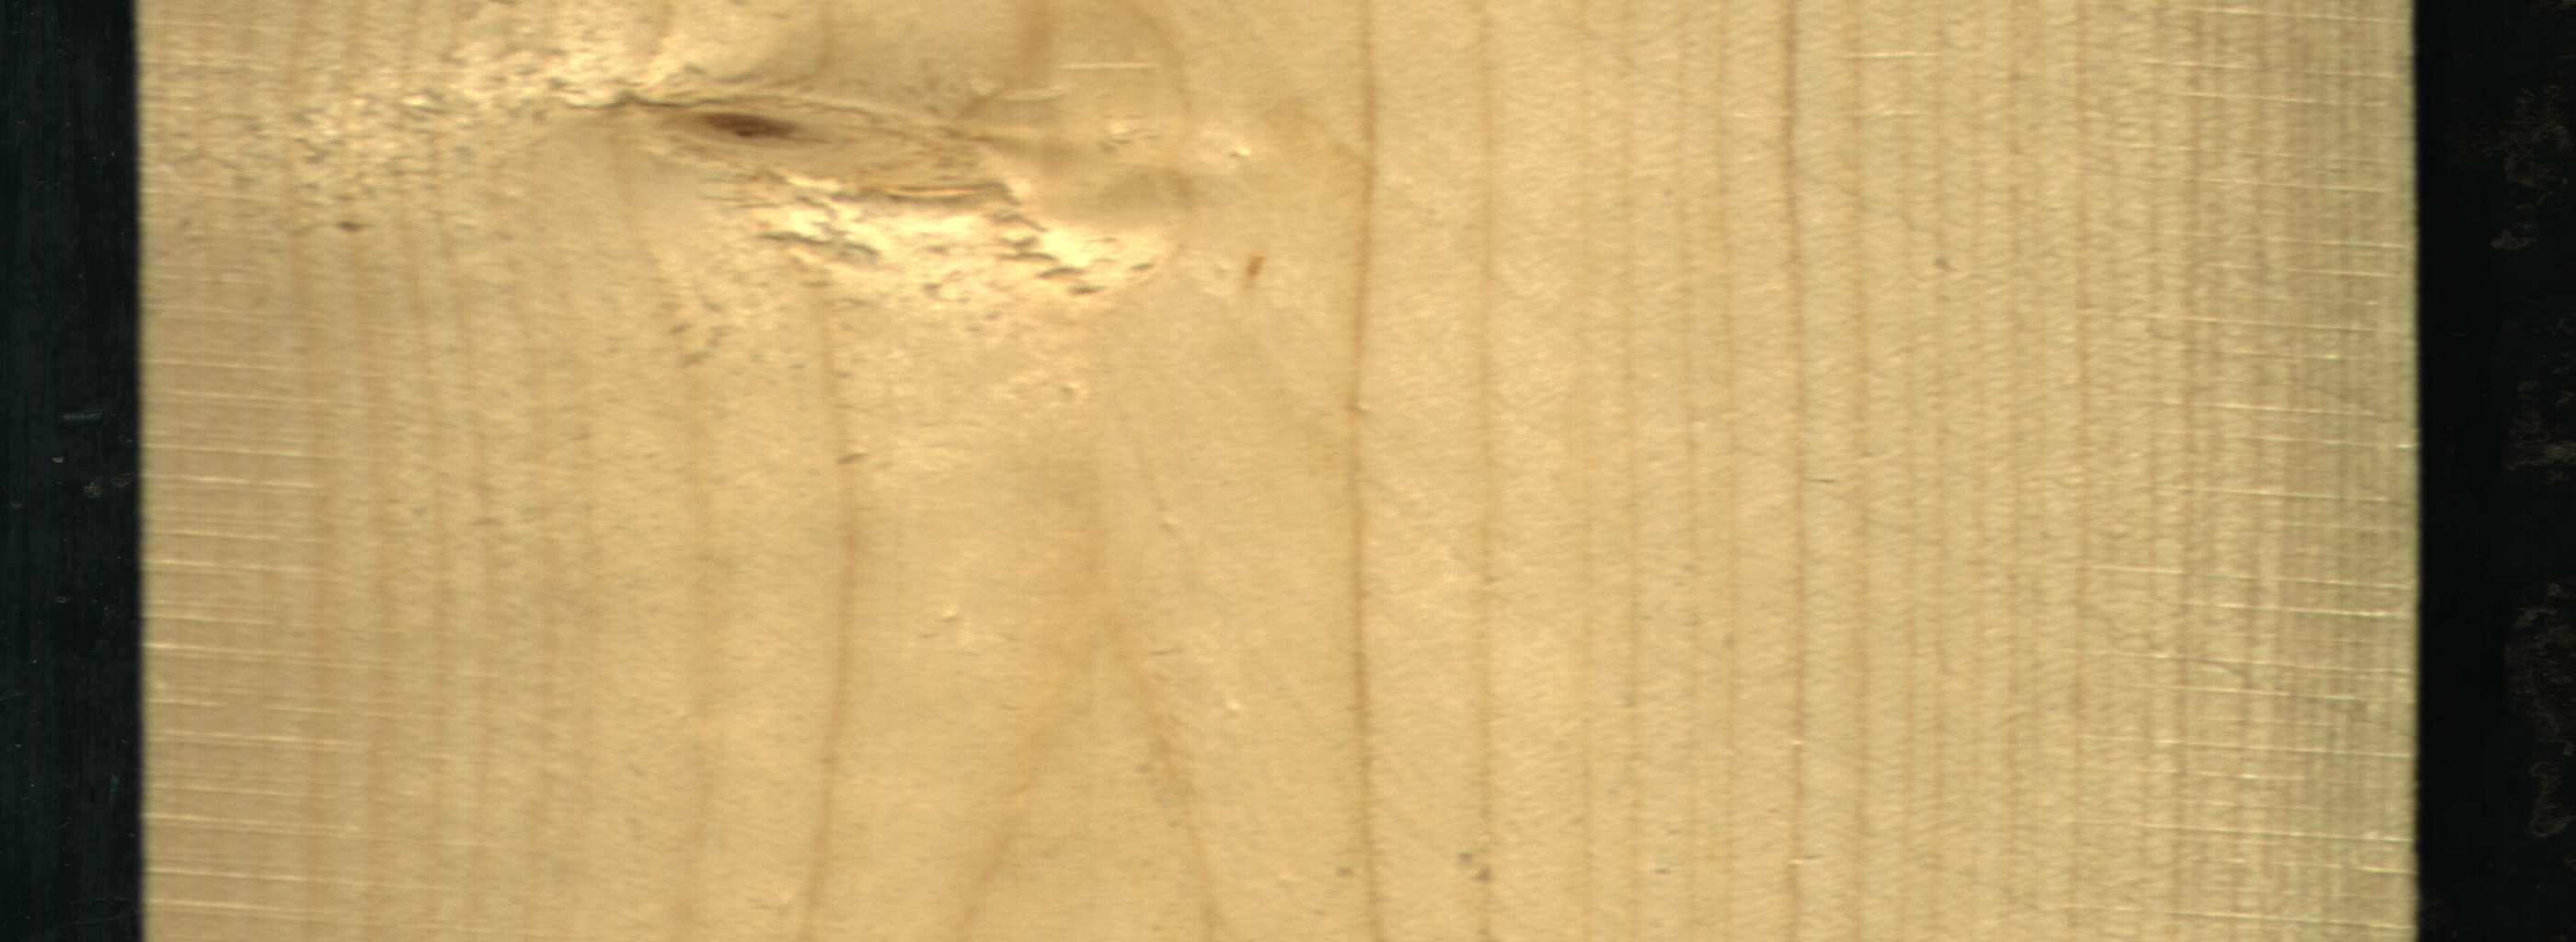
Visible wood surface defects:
Live_Knot